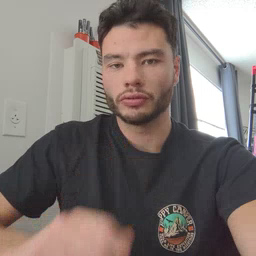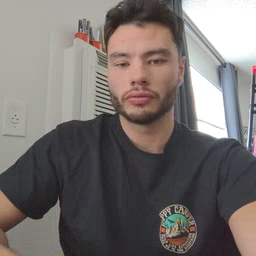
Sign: noisy